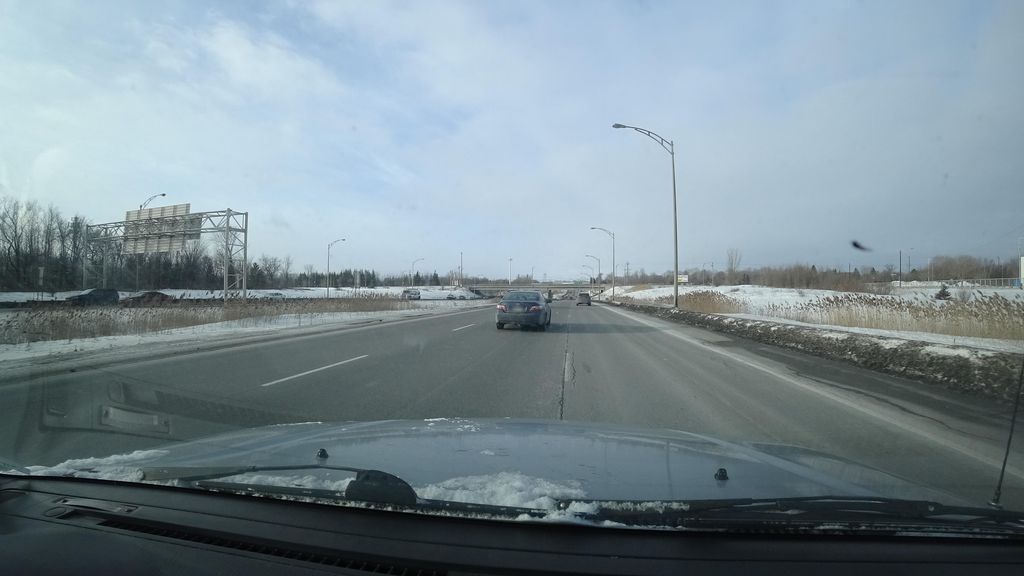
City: quebec_city